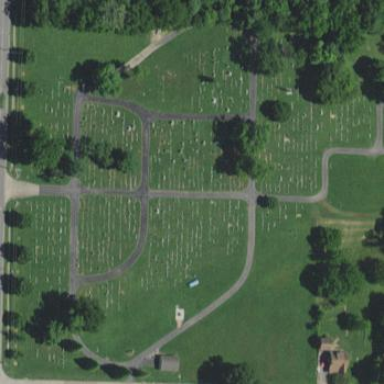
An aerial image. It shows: Cemetery.